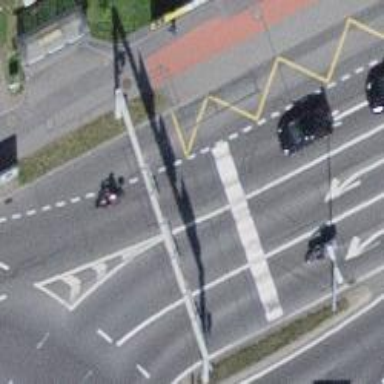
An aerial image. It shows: Road with traffic signals.